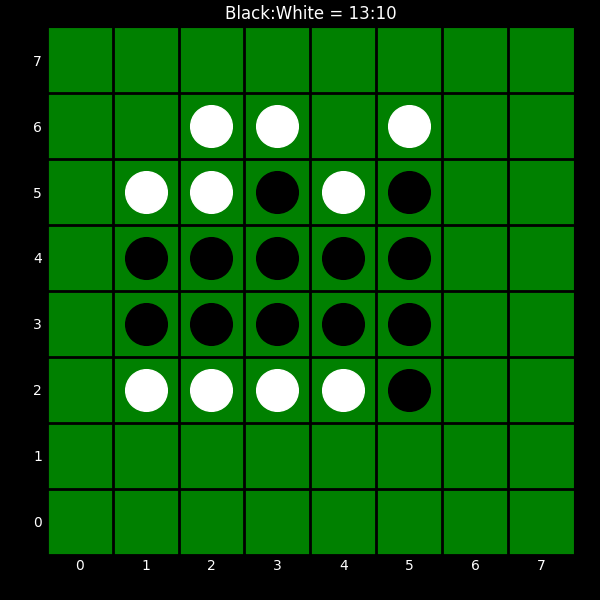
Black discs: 13
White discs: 10